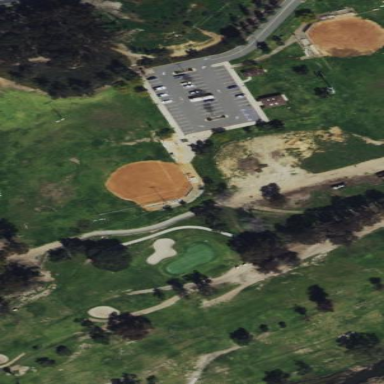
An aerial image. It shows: Baseball pitch for leisure land.